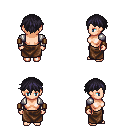
a pixel art fantasy rpg character, female body template, human, light skin, steel arm armor, robe skirt, raven short bangs hairstyle, leather bracers, four views (front, back, left, right), 2x2 character sprite sheet, small pixel art, hard edges, no anti-aliasing